Question: I have 'UITableView' showing Core Data items, previously hooked through an array without any issues. I then moved to 'CoreDataTableViewController' as per Apple and Stanford suggestion to integrate Core Data with 'UITableView' directly through 'NSFetchedResultsController'. I have added the 'CoreDataTableViewController' to my project and changed the super class of my original TVC to be the new CDTVC.
I am now having issues with cells outside of the screen, some of them are gray with wrong data on it. It has probably something to do with reusing of those cells, but I can't figure out the solution. Any ideas? Thank you.
'''
- (UITableViewCell *)tableView:(UITableView *)tableView cellForRowAtIndexPath:(NSIndexPath *)indexPath
{
static NSString *CellIdentifier = @"Cell";
UITableViewCell *cell = [tableView dequeueReusableCellWithIdentifier:CellIdentifier forIndexPath:indexPath];
// Configure the cell...
Period *displayPeriod = [self.fetchedResultsController objectAtIndexPath:indexPath];
NSDateFormatter *dateFormatter = [[NSDateFormatter alloc]init];
dateFormatter.timeZone = [NSTimeZone timeZoneWithAbbreviation:@"GMT"];
[dateFormatter setDateStyle:NSDateFormatterMediumStyle];
cell.textLabel.text = [dateFormatter stringFromDate:displayPeriod.date];
NSError *error = nil;
NSUInteger logbookCount = [self.managedObjectContext countForFetchRequest:self.fetchedResultsController.fetchRequest error:&error];
if (indexPath.row == logbookCount - 1) {
cell.detailTextLabel.text = @"";
} else {
int difference;
NSIndexPath *nextRow = [NSIndexPath indexPathForItem:indexPath.row + 1 inSection:indexPath.section];
Period *periodOne = [self.fetchedResultsController objectAtIndexPath:nextRow];
Period *periodTwo = [self.fetchedResultsController objectAtIndexPath:indexPath];
difference = [self dateDiffrenceFromDate:periodOne.date second:periodTwo.date];
cell.detailTextLabel.text = [self formatDifferenceToString:difference];
if (difference > 45 || difference < 21) {
cell.detailTextLabel.textColor = [UIColor colorWithRed:255/255.0 green:59/255.0 blue:48/255.0 alpha:1.0];
} else {
cell.detailTextLabel.textColor = [UIColor colorWithRed:142/255.0 green:142/255.0 blue:147/255.0 alpha:1.0];
}
}
return cell;
}
'''
Screenshot:

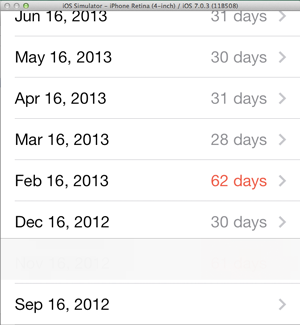
Answer: Such an idiot. The ghost line was actually a UIToolBar. A commented-out code from an early prototype that I accidently uncommented and therefore added the ToolBar in viewDidLoad. When the number of rows reached the edge of the screen, the ToolBar finally appeared underneath the TabBar and started to scroll with the other rows in tableview. From now on I will delete all old code periodically to avoid such a stupid mistake.